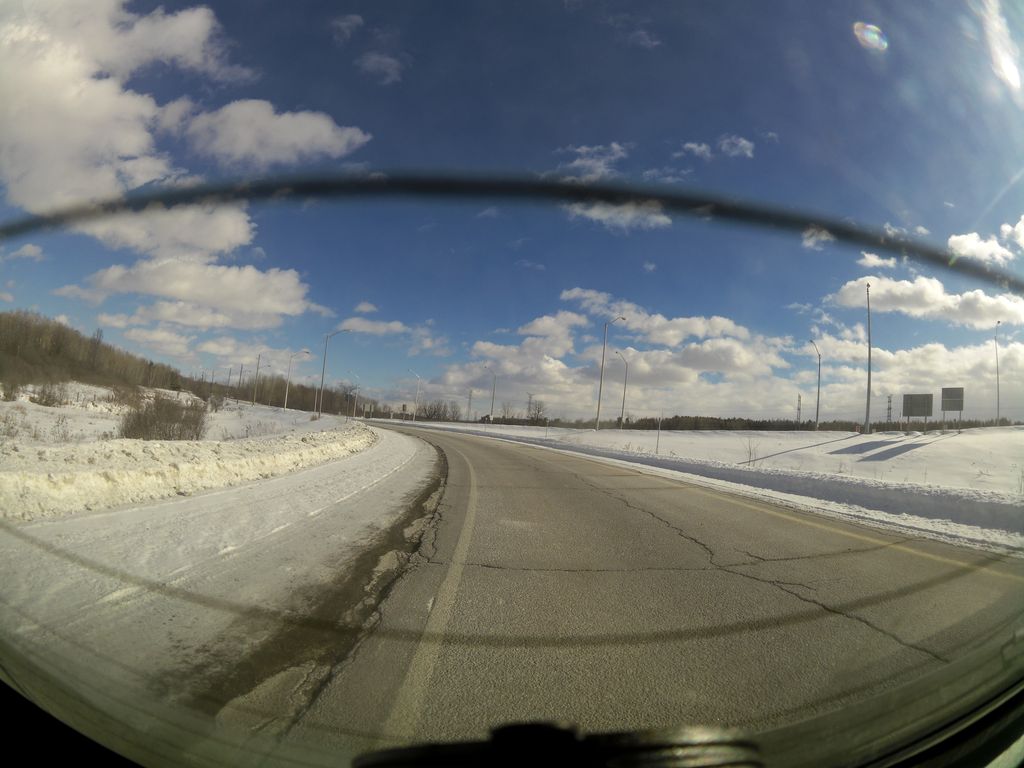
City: ottawa-gatineau